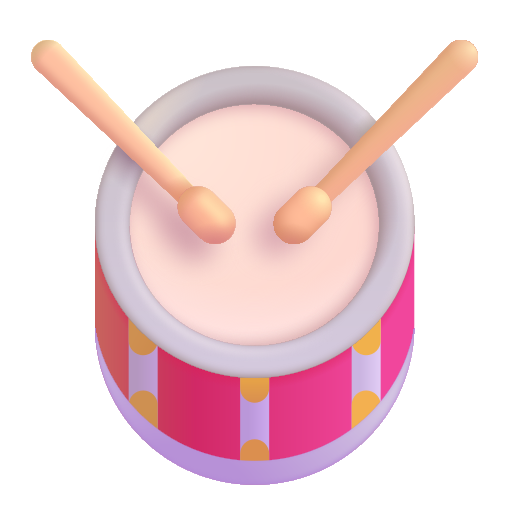
drum color